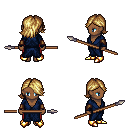
a pixel art fantasy rpg character, female body template, human, dark skin, blue robe, red pants, blonde swoop hairstyle, cloth bracers, gold boots, spear, four views (front, back, left, right), 2x2 character sprite sheet, small pixel art, hard edges, no anti-aliasing